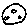
Label: moon